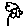
Label: flower